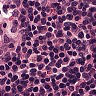
Metastatic tissue present: no